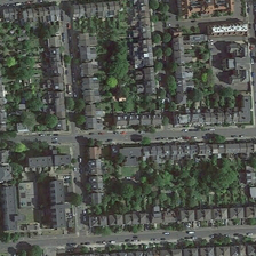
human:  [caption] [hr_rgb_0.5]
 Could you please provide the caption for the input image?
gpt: The community is divided into rectangles by rows of houses and integrated with the dense forest.

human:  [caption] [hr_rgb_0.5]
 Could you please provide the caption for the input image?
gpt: The community was classified into several rectangles by columns of houses, integrated dense forests.

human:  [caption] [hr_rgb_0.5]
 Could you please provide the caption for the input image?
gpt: The community is a rectangular house and forest.

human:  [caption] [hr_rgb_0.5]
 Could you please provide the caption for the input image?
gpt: The community has been diverted into different rectangles from house files, integrated with dense forests.

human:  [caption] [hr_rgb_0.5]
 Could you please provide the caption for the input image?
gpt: The community is made up of a row of houses and dense forests.